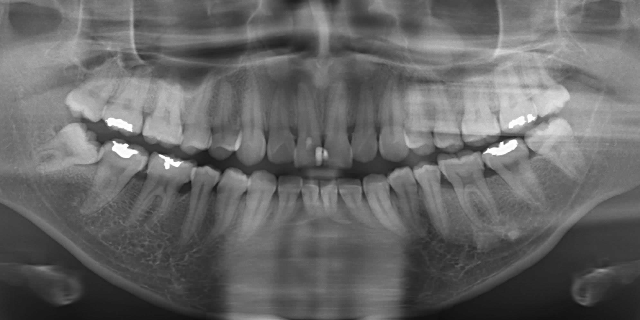
adult